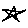
Label: star